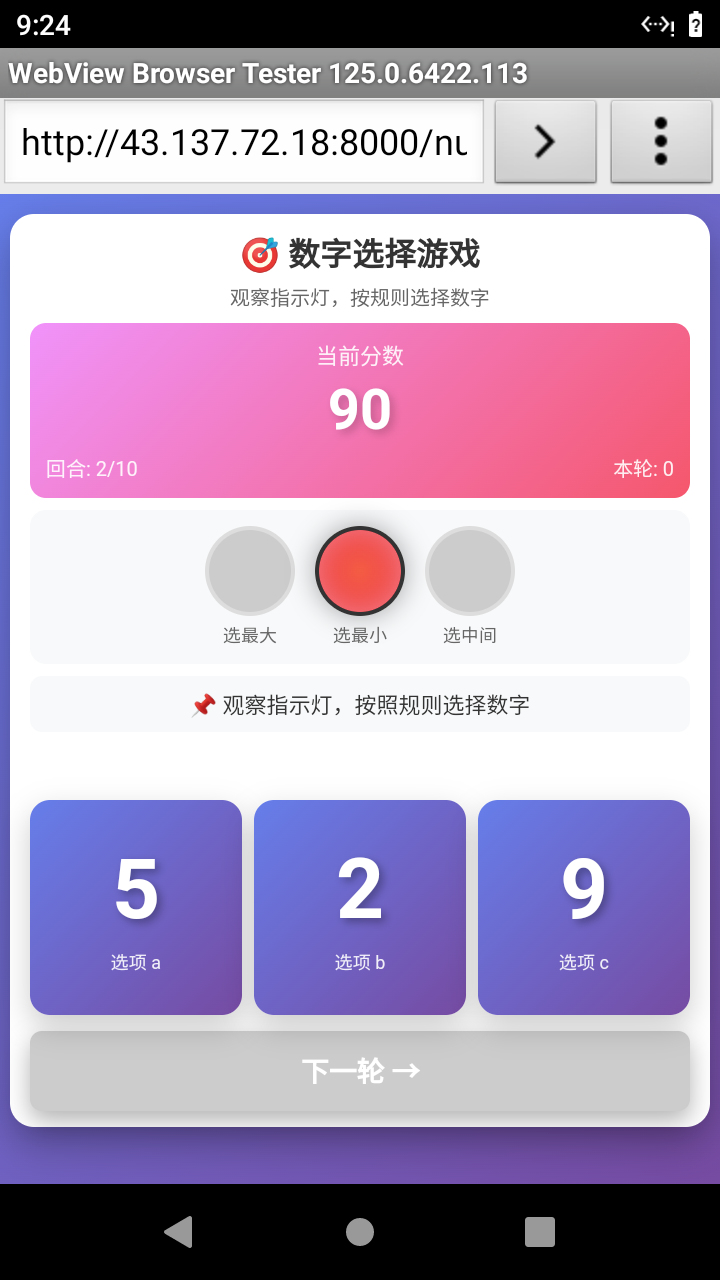

Select the correct number based on the traffic light color.
Answer: 1